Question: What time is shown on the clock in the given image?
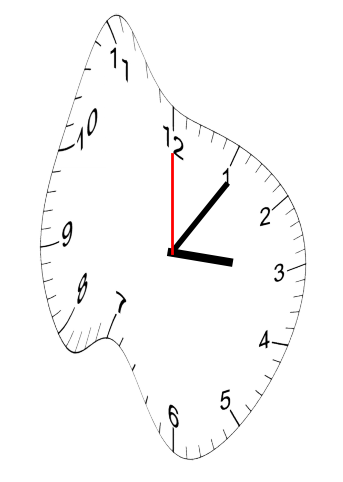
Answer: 03:06:00